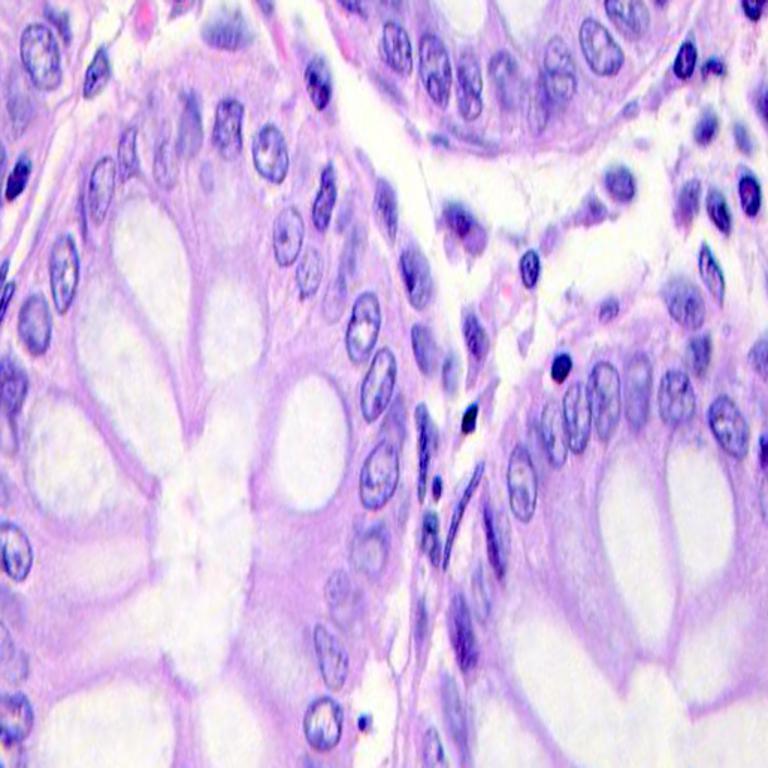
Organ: colon
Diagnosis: benign